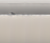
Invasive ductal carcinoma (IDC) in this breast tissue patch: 0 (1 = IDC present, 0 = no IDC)